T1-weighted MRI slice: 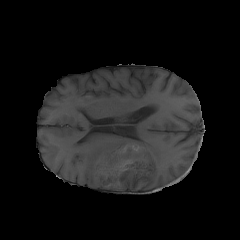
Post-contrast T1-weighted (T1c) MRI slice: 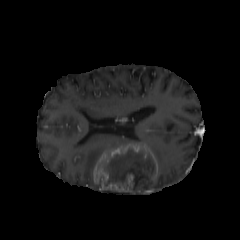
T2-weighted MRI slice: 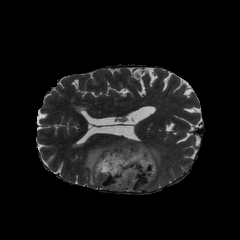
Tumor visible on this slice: yes